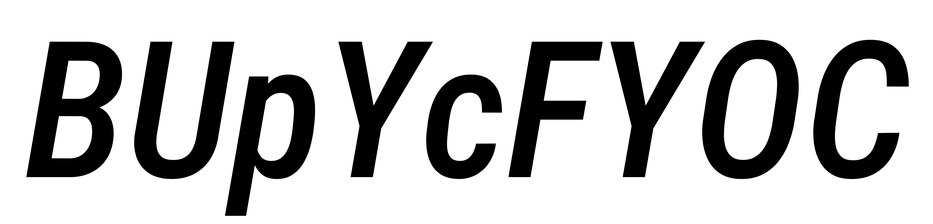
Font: Roboto-Italic_Condensed_Medium_Italic